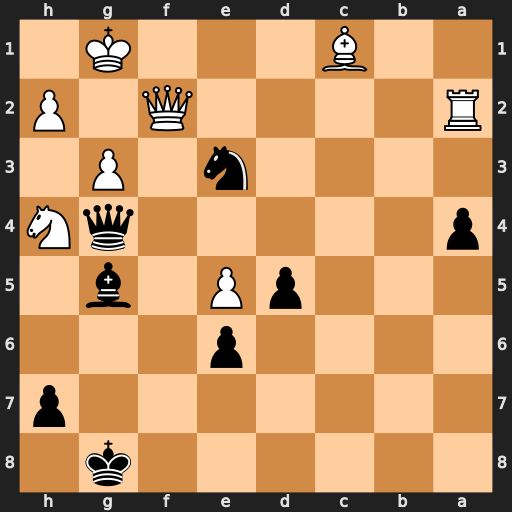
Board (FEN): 6k1/7p/4p3/3pP1b1/p5qN/4n1P1/R4Q1P/2B3K1
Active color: b
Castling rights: -
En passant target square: -
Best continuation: Qd1+ Qe1 Qxe1#